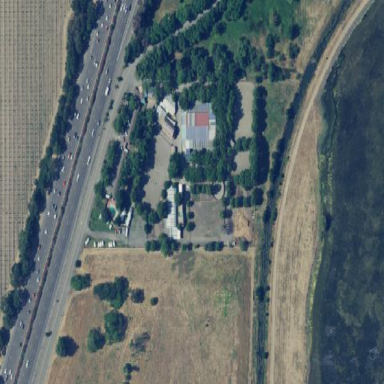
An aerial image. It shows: Stables for equestrian sports and horse riding leisure activities.